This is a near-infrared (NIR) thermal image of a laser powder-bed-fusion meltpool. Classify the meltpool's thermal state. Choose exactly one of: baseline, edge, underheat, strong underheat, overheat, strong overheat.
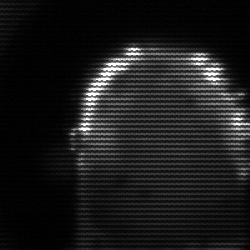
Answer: baseline